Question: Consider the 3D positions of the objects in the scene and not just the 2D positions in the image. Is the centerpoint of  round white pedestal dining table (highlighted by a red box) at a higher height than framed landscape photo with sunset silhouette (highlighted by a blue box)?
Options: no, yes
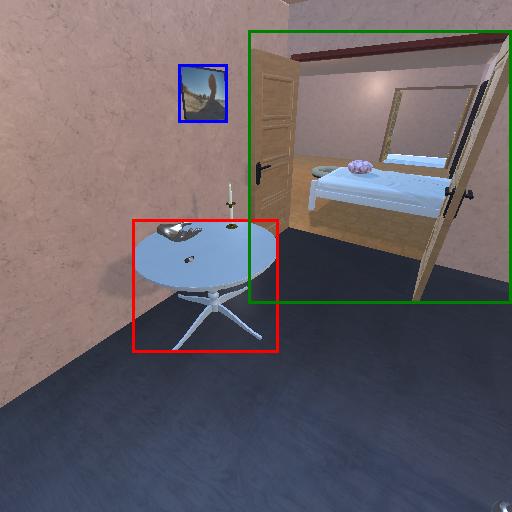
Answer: no